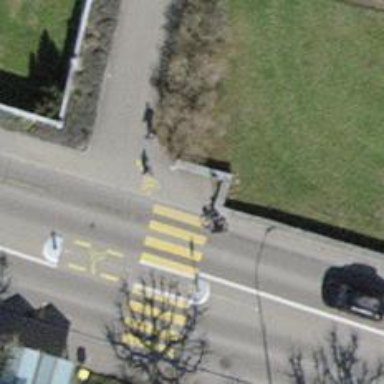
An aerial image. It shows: Sidewalk along the footway.